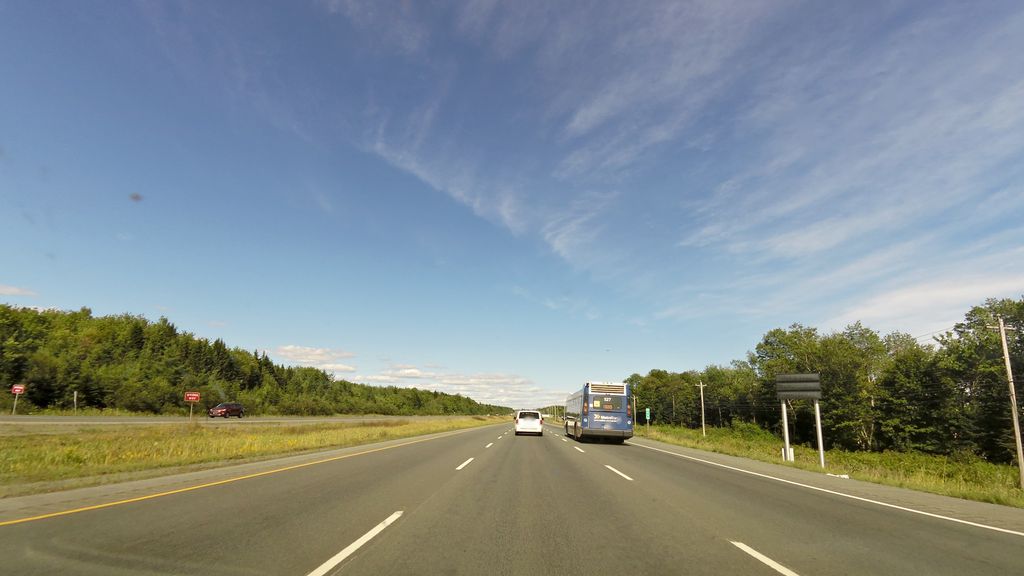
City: halifax